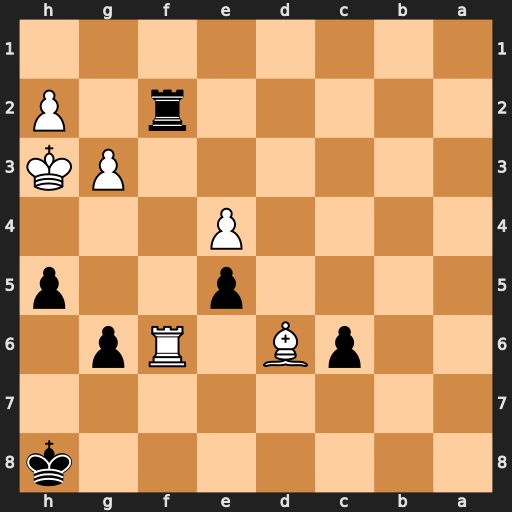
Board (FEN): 7k/8/2pB1Rp1/4p2p/4P3/6PK/5r1P/8
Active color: b
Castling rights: -
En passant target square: -
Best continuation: Rxf6 Bxe5 Kg7